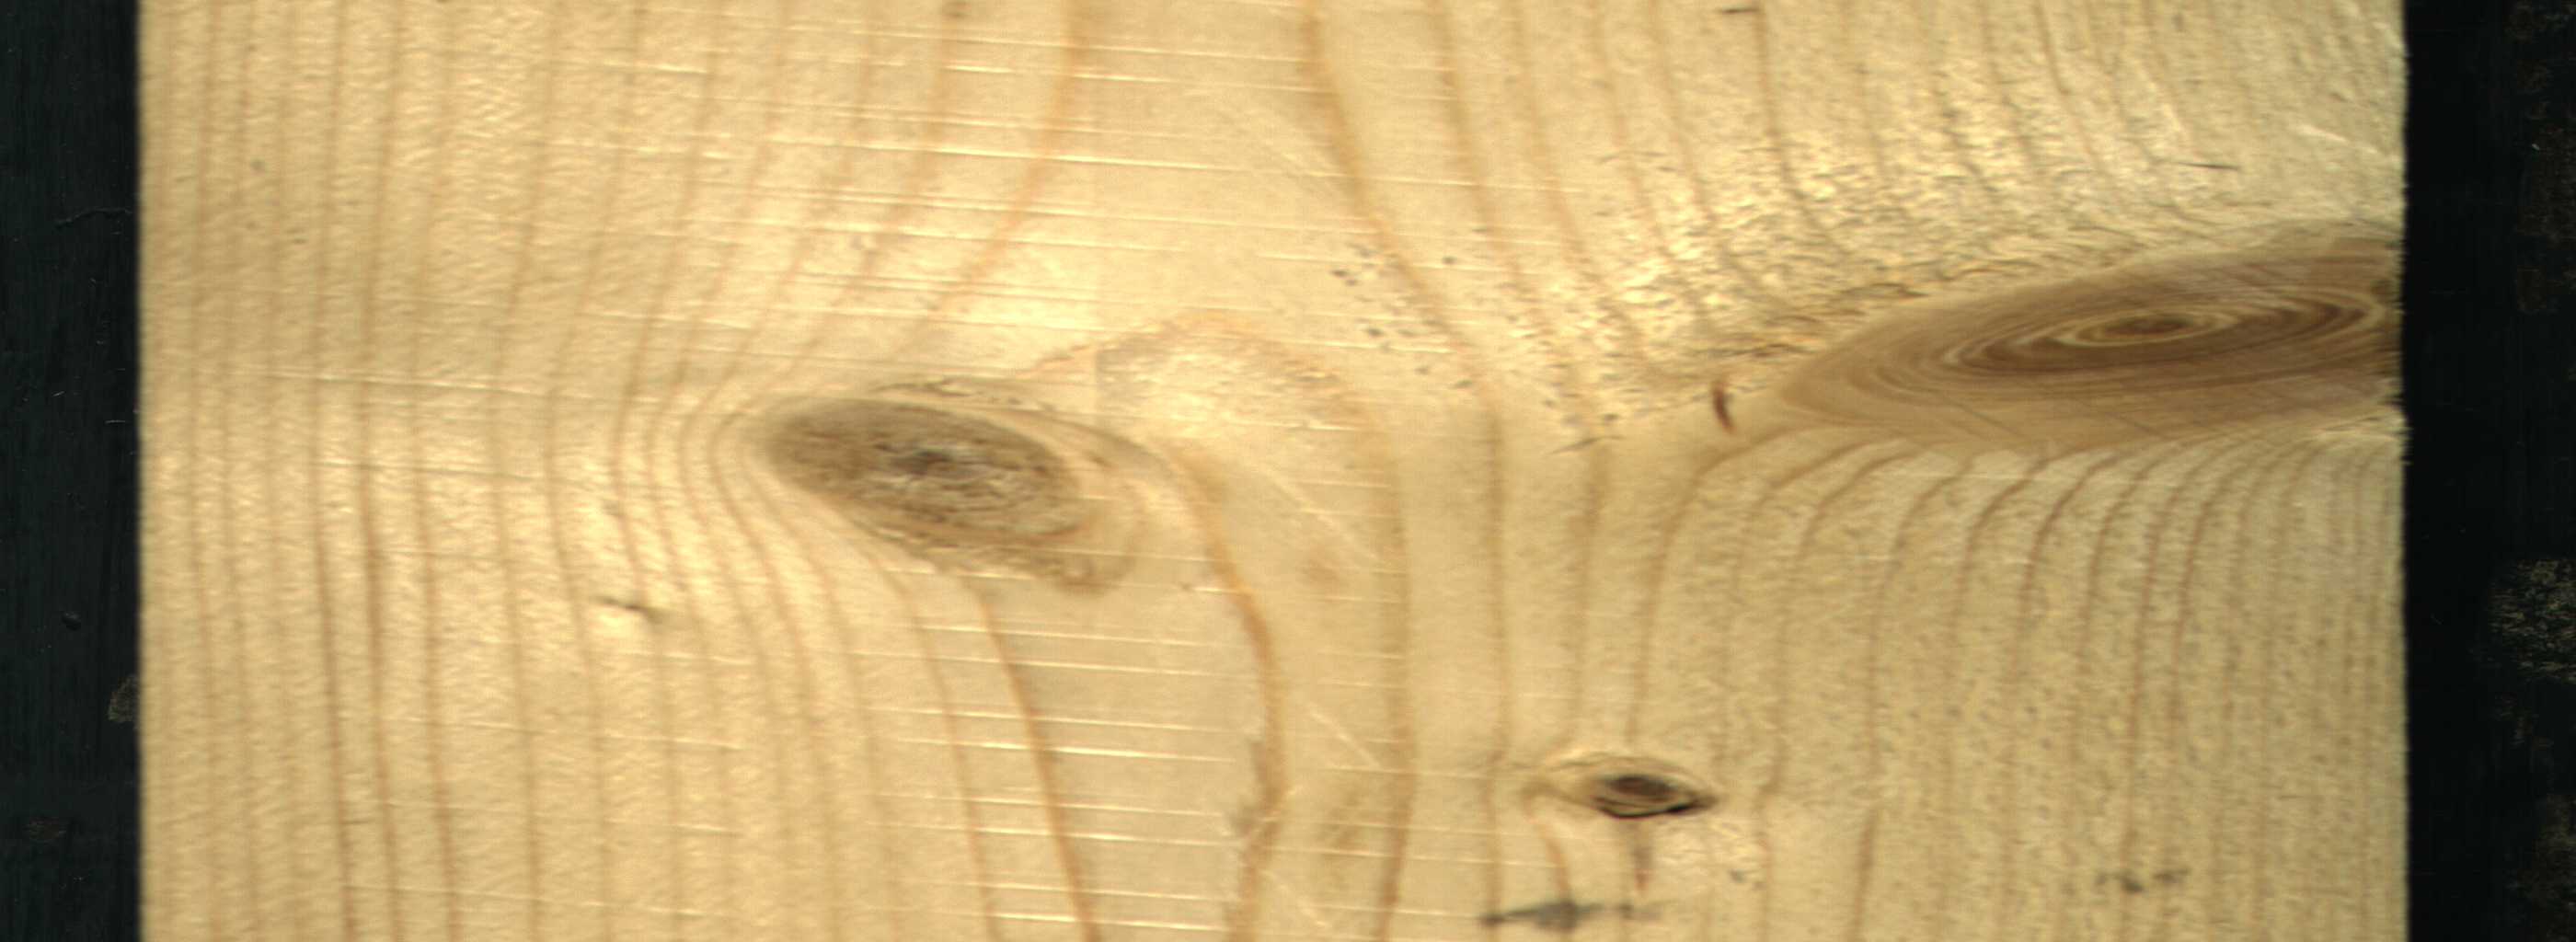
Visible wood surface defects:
resin
Dead_Knot
Live_Knot
Live_Knot